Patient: sex M, age 36
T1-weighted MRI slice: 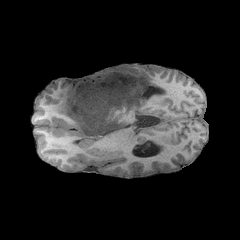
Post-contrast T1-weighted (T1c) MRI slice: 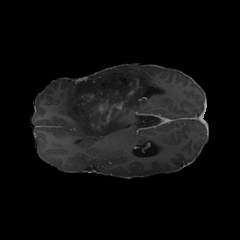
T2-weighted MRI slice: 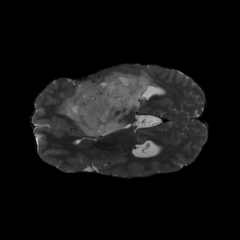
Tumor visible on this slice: yes
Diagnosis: Astrocytoma, IDH-mutant
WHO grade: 4